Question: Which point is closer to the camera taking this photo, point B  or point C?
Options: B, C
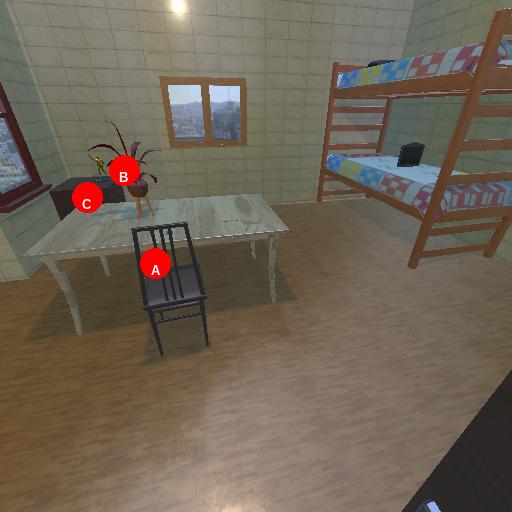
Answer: B